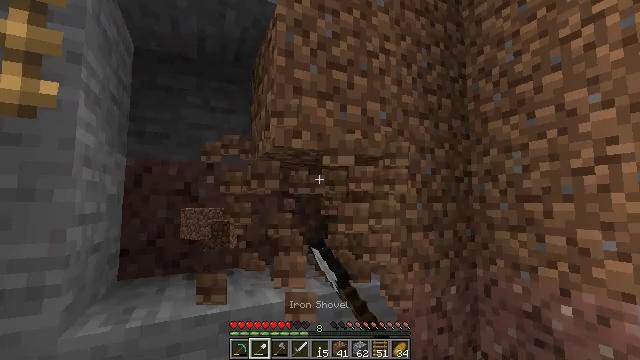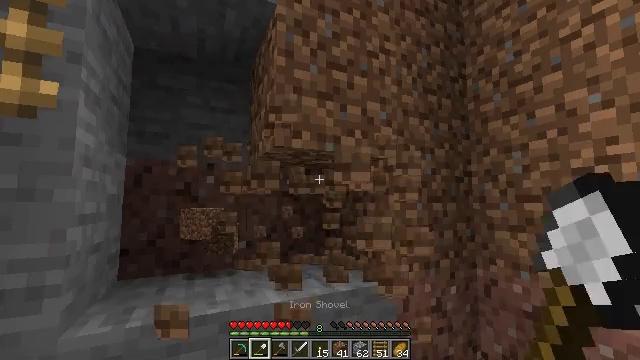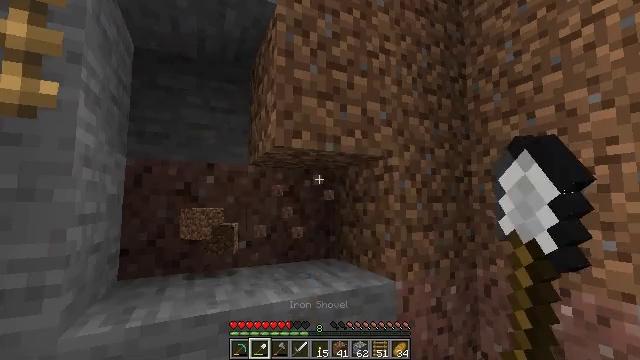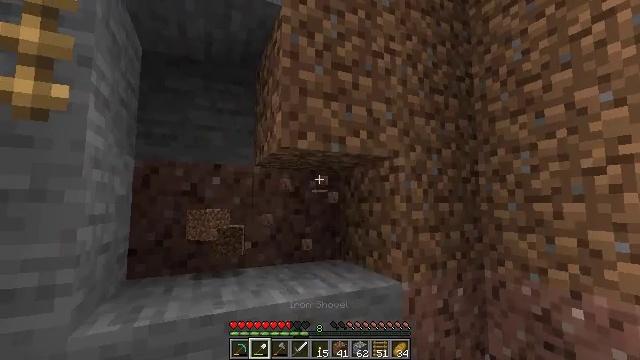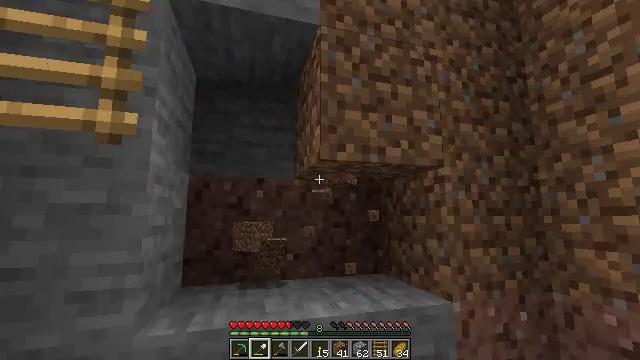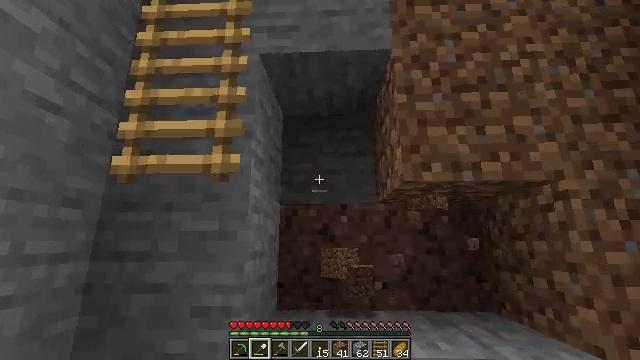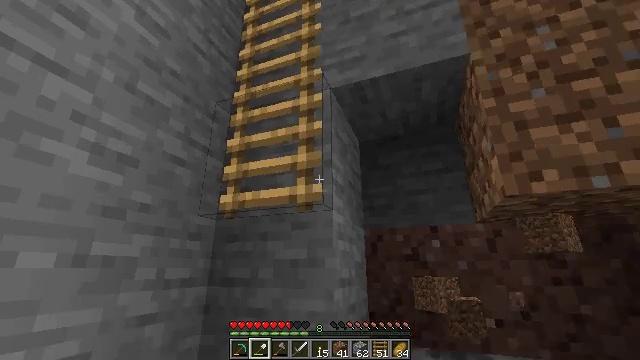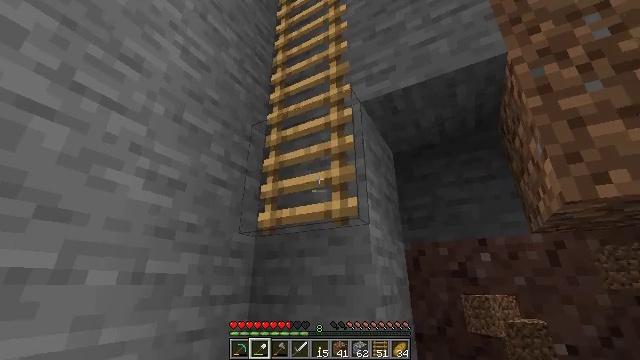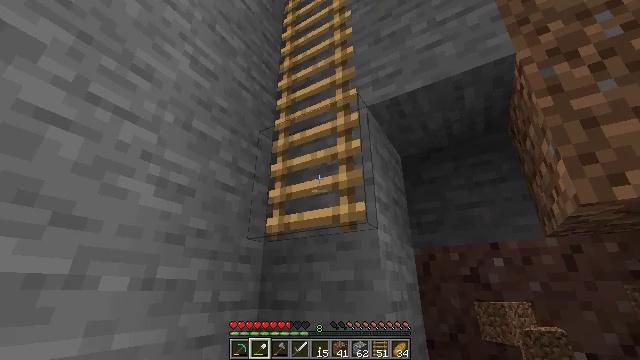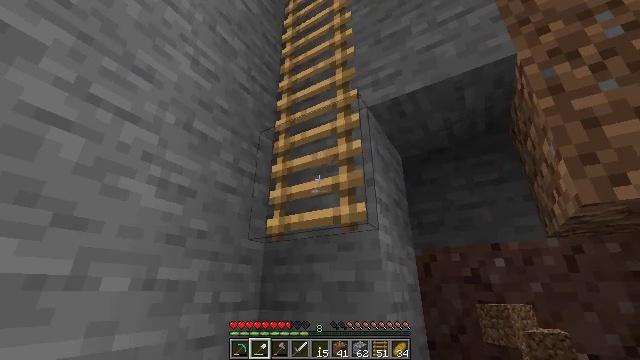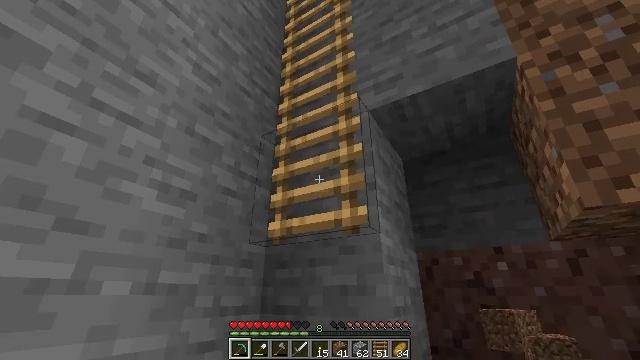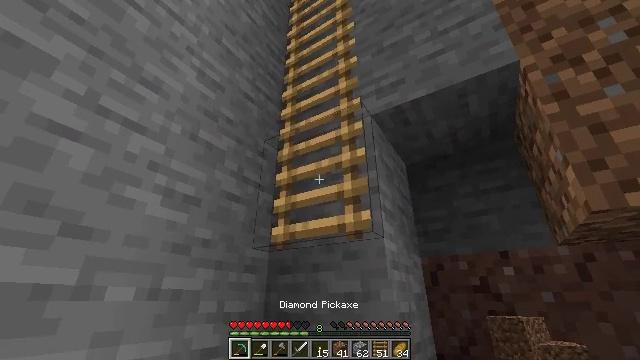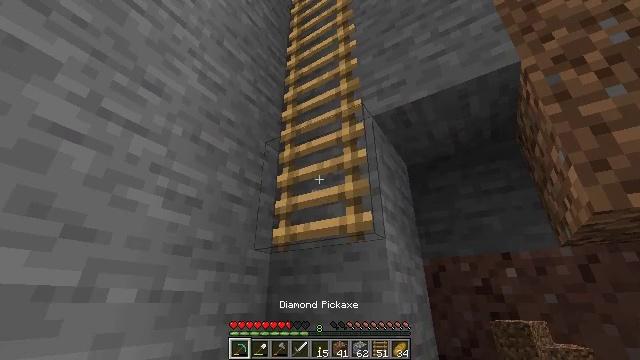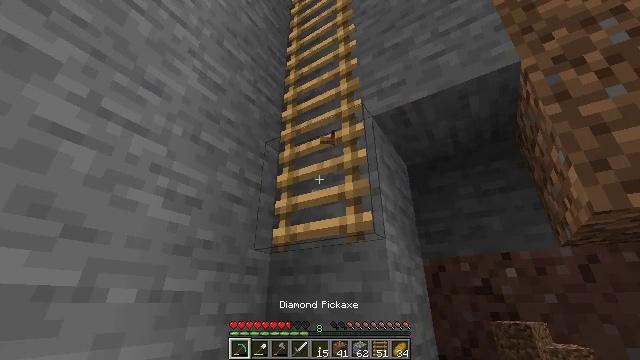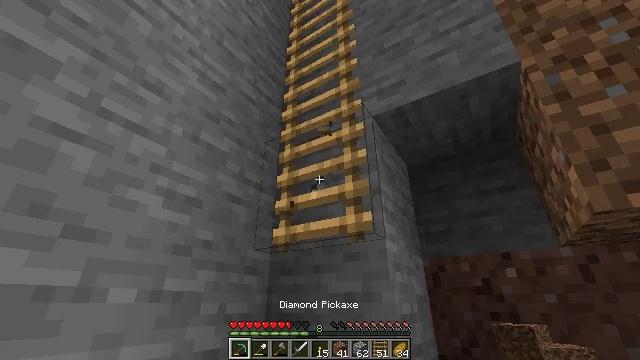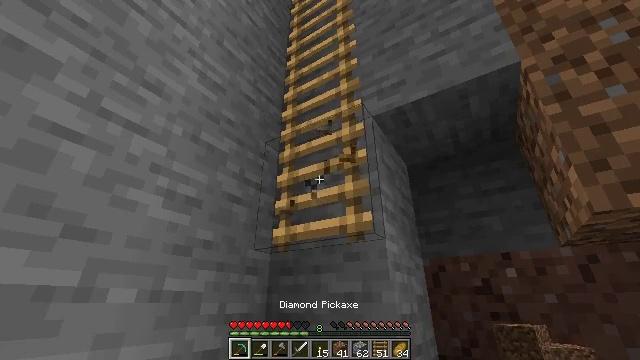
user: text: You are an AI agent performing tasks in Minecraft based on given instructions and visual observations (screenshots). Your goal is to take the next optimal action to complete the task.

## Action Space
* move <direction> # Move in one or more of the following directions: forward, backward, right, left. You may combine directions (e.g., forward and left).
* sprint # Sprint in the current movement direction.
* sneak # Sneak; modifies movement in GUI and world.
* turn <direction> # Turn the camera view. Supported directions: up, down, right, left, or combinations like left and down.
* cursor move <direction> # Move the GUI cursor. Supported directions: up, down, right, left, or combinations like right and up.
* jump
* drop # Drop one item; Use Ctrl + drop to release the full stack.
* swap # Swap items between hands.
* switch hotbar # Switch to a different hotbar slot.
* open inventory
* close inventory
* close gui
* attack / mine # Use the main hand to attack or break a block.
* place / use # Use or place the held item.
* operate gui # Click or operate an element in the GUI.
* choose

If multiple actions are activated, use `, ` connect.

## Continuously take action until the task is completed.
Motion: motion action
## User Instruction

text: Gather the ladder by attacking it.
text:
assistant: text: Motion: attack / mine
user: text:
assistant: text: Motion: attack / mine
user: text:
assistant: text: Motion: turn left
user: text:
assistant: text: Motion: turn left and up
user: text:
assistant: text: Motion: turn left and up
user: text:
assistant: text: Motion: turn left and up
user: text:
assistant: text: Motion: turn left and up
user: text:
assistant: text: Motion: turn left and up
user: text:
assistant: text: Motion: no_op
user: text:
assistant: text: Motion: switch to hotbar 1
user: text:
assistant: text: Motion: turn up, switch to hotbar 1
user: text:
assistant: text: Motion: switch to hotbar 1
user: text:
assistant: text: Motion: attack / mine
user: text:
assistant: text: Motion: attack / mine
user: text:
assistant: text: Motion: attack / mine
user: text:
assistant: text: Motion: attack / mine
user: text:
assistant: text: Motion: attack / mine
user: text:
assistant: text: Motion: attack / mine
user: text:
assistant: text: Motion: attack / mine
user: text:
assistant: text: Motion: attack / mine
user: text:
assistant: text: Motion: attack / mine
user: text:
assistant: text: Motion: attack / mine
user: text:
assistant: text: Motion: attack / mine
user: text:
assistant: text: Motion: attack / mine
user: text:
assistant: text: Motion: attack / mine
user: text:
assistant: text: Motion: attack / mine
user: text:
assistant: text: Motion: attack / mine
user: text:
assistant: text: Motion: attack / mine
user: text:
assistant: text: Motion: attack / mine
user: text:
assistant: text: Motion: attack / mine